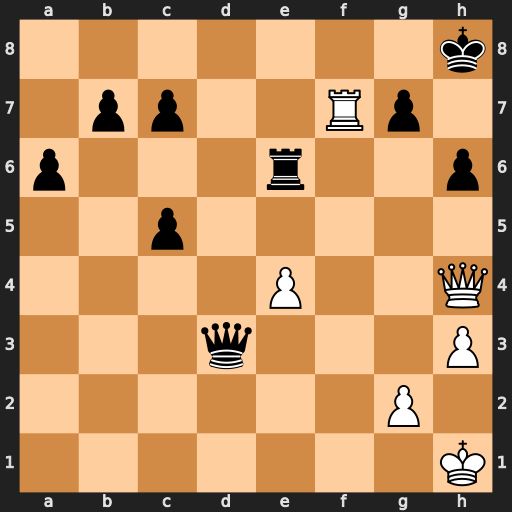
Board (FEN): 7k/1pp2Rp1/p3r2p/2p5/4P2Q/3q3P/6P1/7K
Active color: w
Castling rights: -
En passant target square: -
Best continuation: Qg4 g5 Qxe6 Qd1+ Kh2 Qd6+ Qxd6